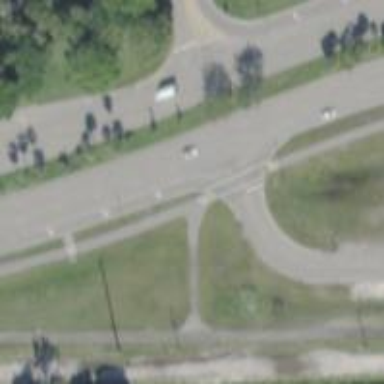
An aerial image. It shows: Uncontrolled crossing on cycleway.